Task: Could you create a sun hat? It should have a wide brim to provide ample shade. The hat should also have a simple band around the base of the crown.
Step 52:
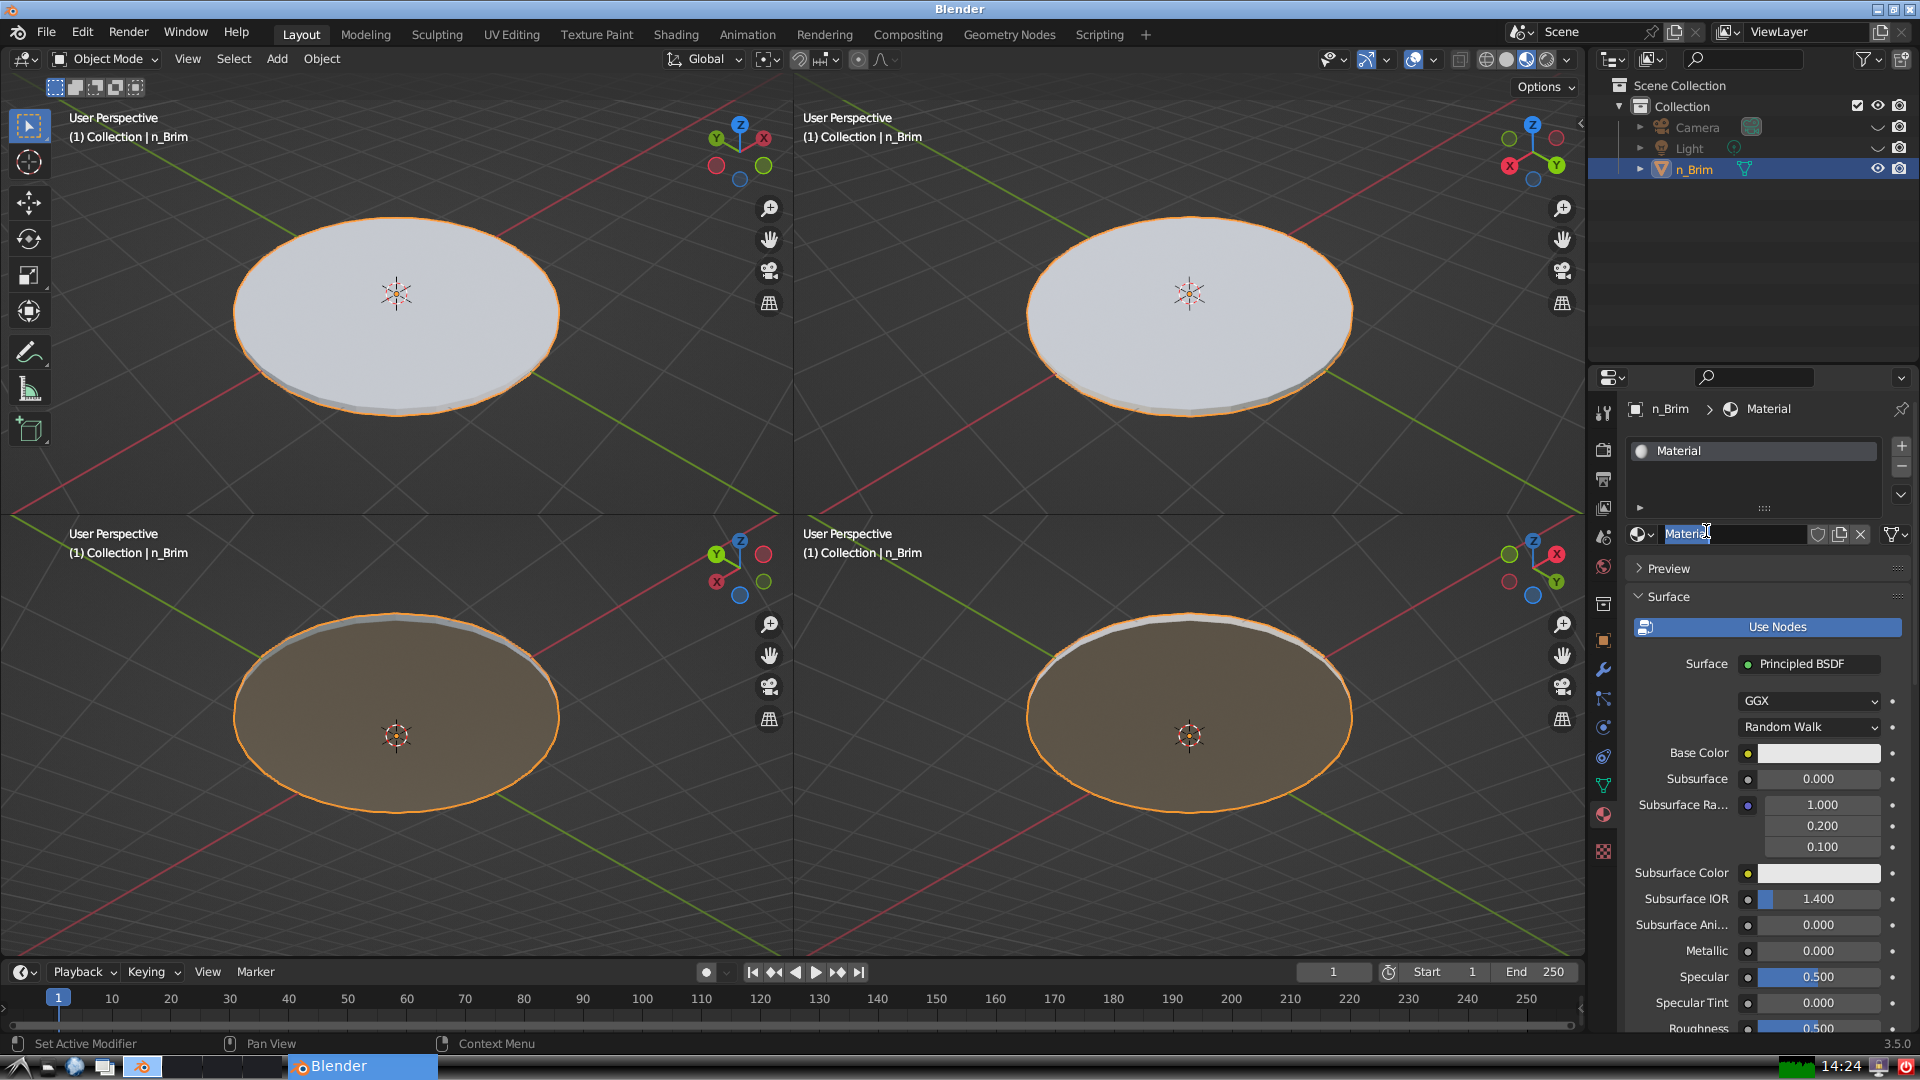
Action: input_text: n_Hat Color